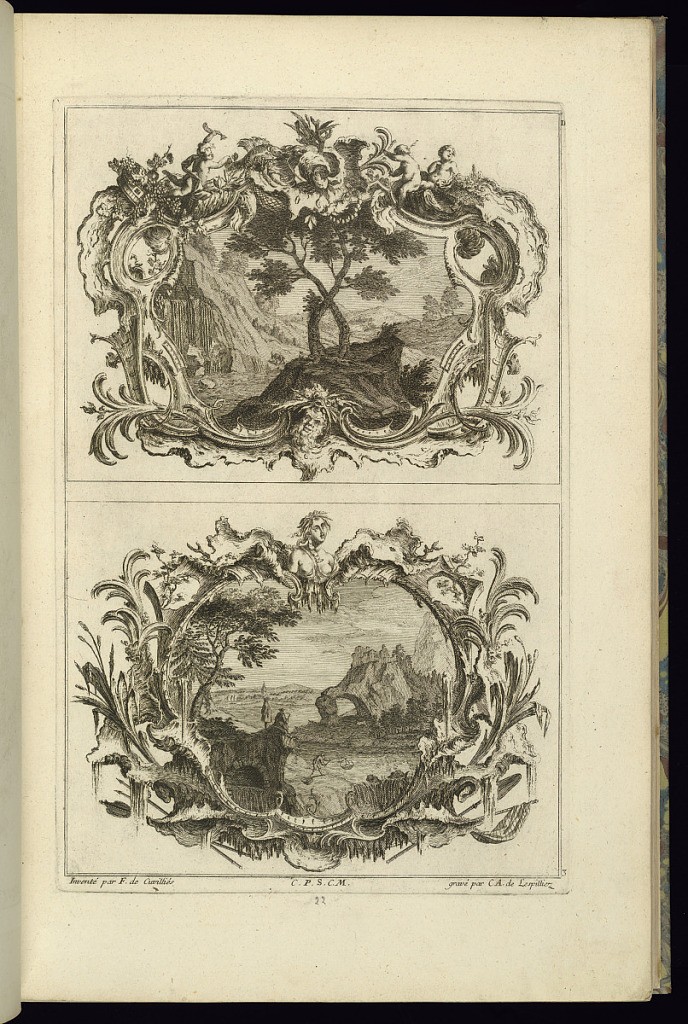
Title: Design for Two Cartouches
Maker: François de Cuvilliés the Elder, Belgian, 1695 - 1768
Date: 1745
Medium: Etching and engraving on off-white laid paper
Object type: Print
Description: Designs for two cartouches, each containing within it rustic landscape scenes. The cartouches are comprised of diverse motifs including attributes of the sea, putti, mascaron, and rinceaux. The plate is signed and numbered.